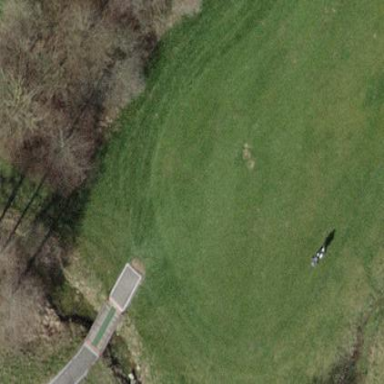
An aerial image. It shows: Grassy area designated as golf fairway.